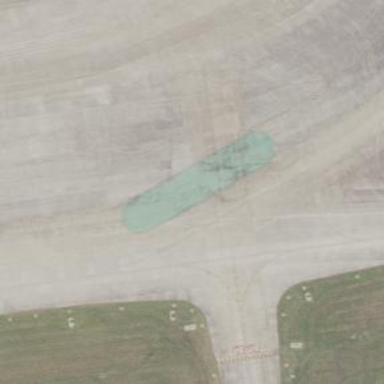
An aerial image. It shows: Apron at the airport.